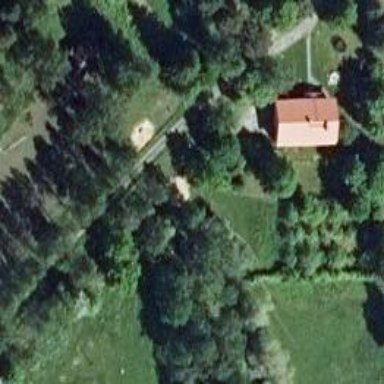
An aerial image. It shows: Driveway.